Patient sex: M
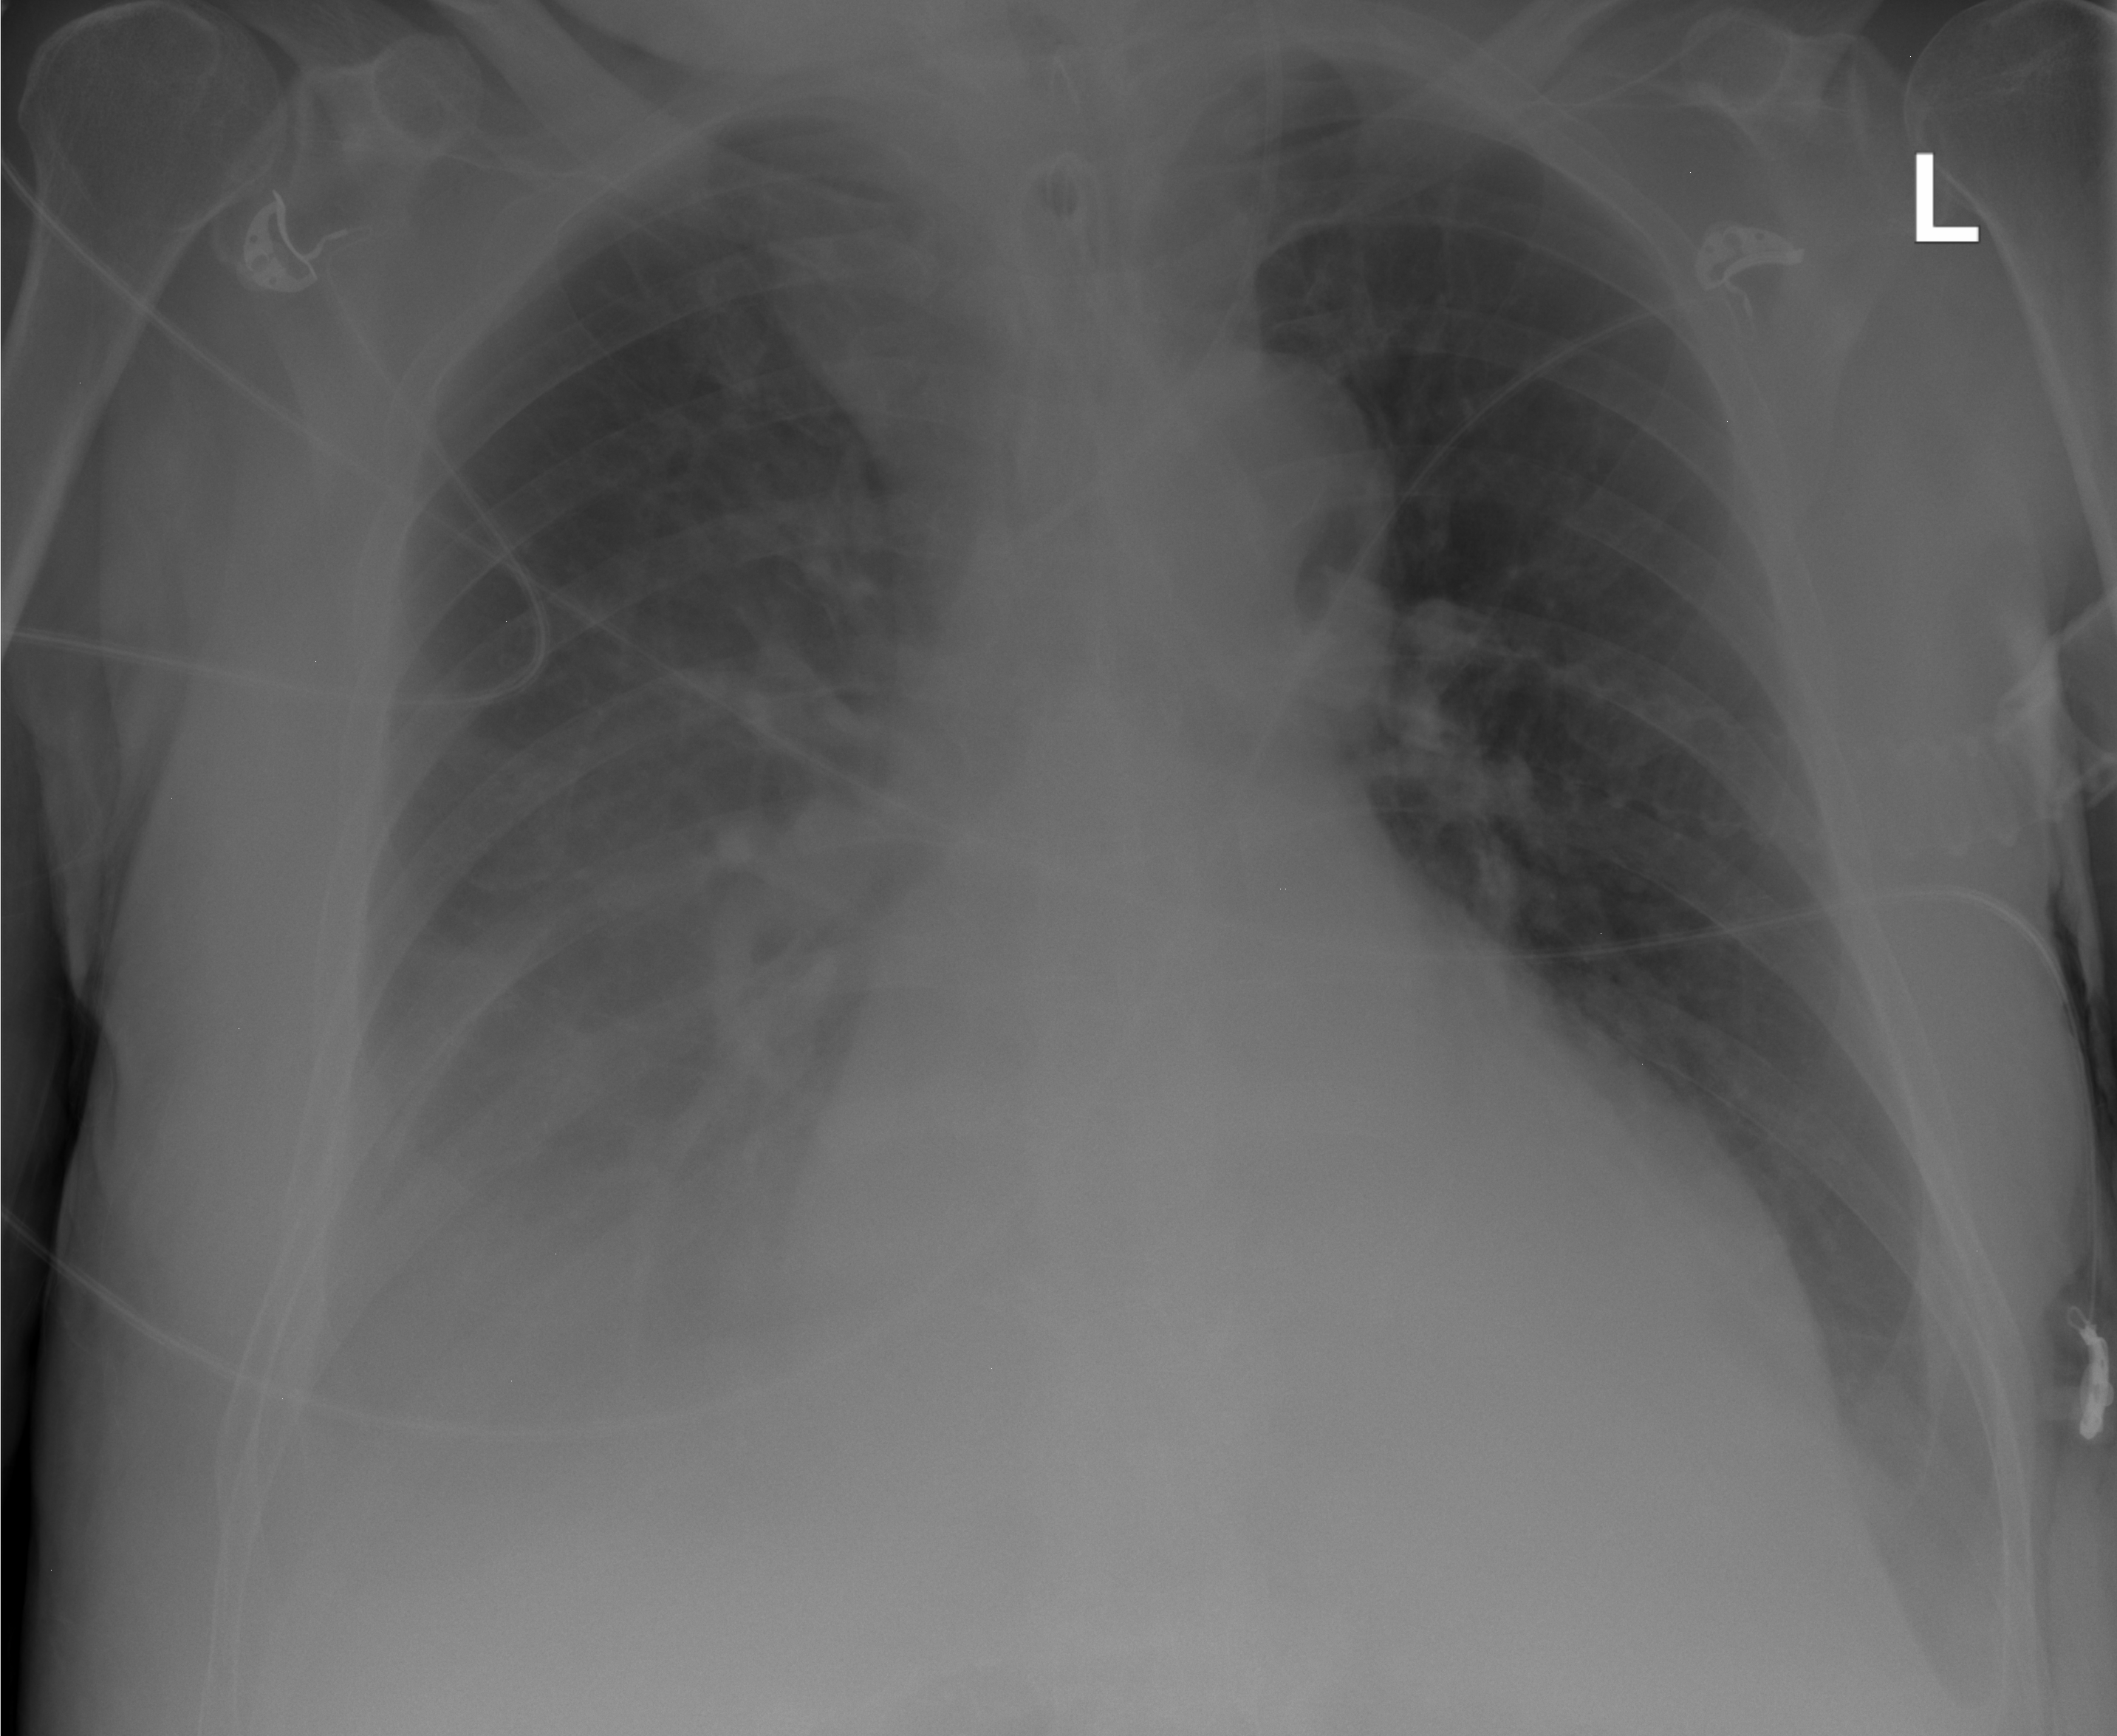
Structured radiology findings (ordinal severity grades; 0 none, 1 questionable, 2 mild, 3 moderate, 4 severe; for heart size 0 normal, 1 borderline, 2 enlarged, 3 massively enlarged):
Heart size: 2
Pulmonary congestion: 2
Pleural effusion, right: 3
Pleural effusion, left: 2
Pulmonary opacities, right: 0
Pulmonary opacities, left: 0
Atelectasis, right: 2
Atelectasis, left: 2